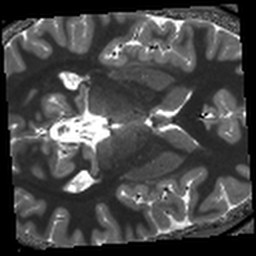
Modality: T1map
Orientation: axial
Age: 26
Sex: female